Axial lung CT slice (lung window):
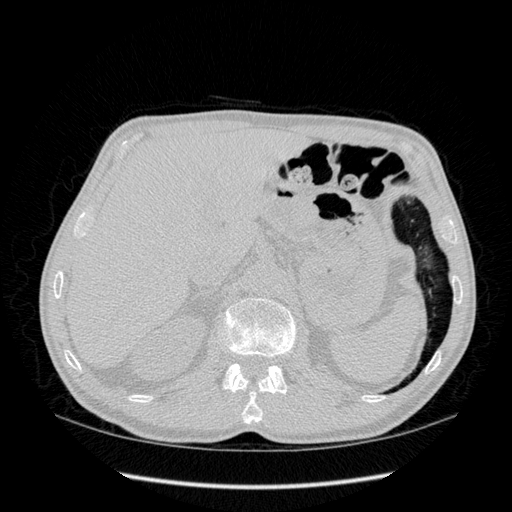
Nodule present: no